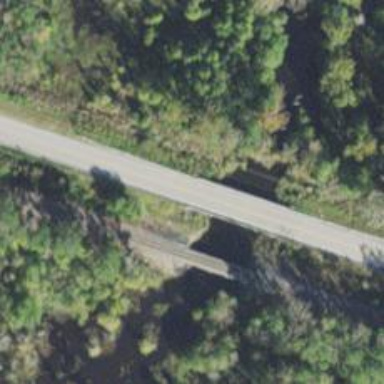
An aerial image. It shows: Secondary road with bridge.